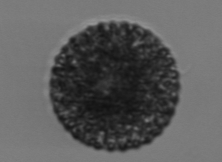
Label: Vicicitus_globosus